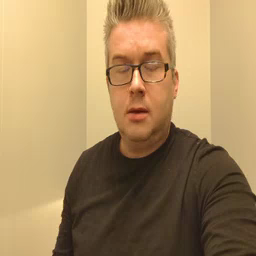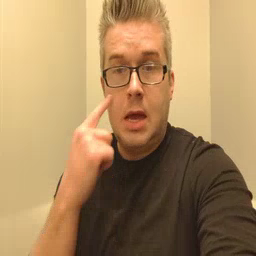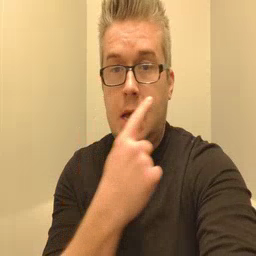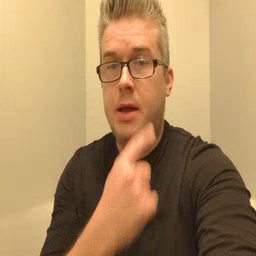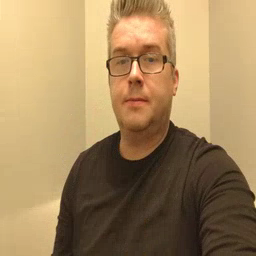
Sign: eye